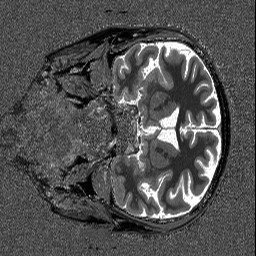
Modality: T1map
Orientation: coronal
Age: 68
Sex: male
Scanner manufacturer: siemens
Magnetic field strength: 3 T
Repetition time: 5 s
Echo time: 0.00298 s